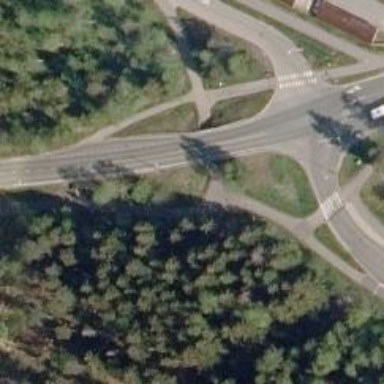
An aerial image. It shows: Intermediate Nordic path groomed for classic and skating.